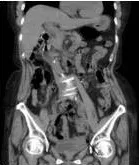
Coronal view of computed tomography scans revealing a prominent soft tissue at the left ureterovesical junction. The middle and lower third parts of her residual ureter were dilated.
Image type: radiology (ct)